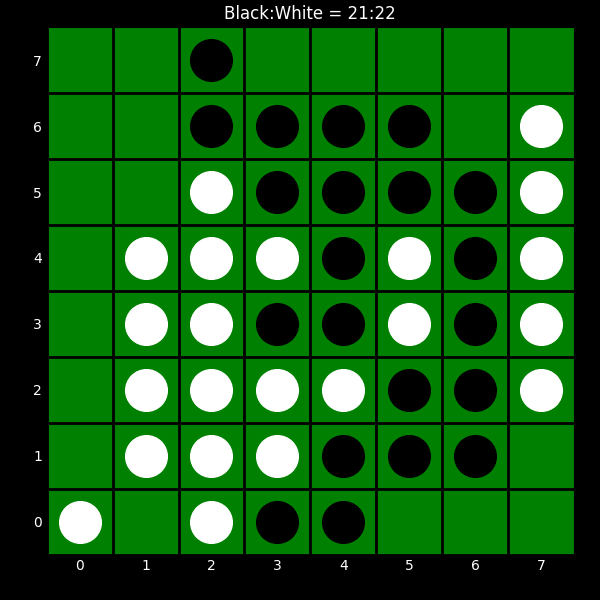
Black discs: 21
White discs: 22